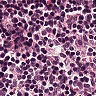
Metastatic tissue present: no